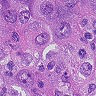
Metastatic tissue present: yes